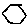
Label: hexagon